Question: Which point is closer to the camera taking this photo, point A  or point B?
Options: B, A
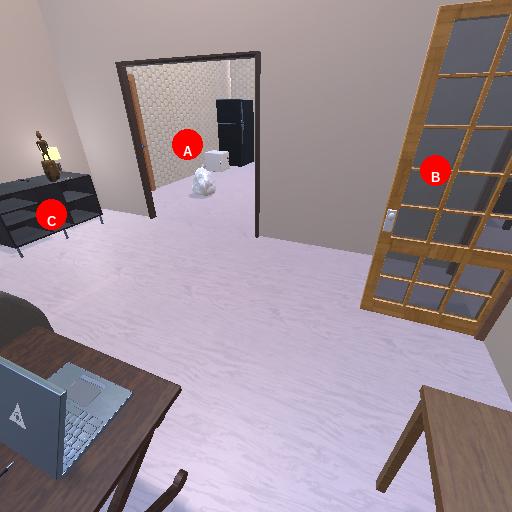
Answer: B